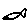
Label: fish